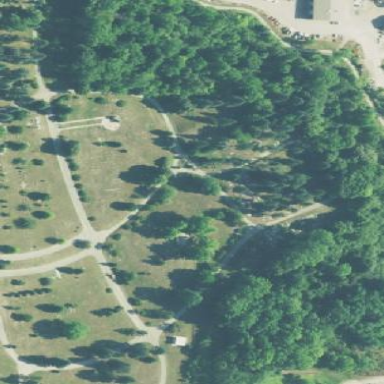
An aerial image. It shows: Cemetery.